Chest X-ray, PA view. Patient: 72 years old, sex F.
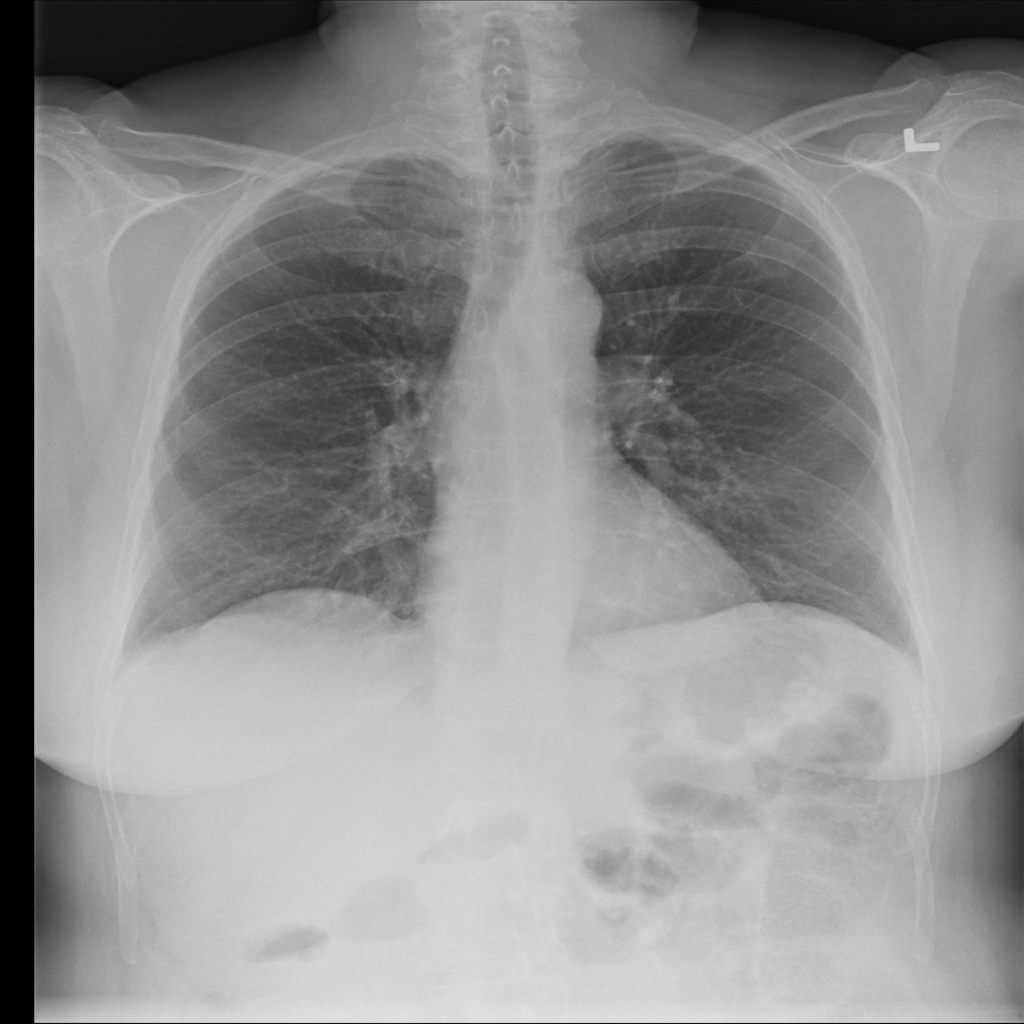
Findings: No Finding